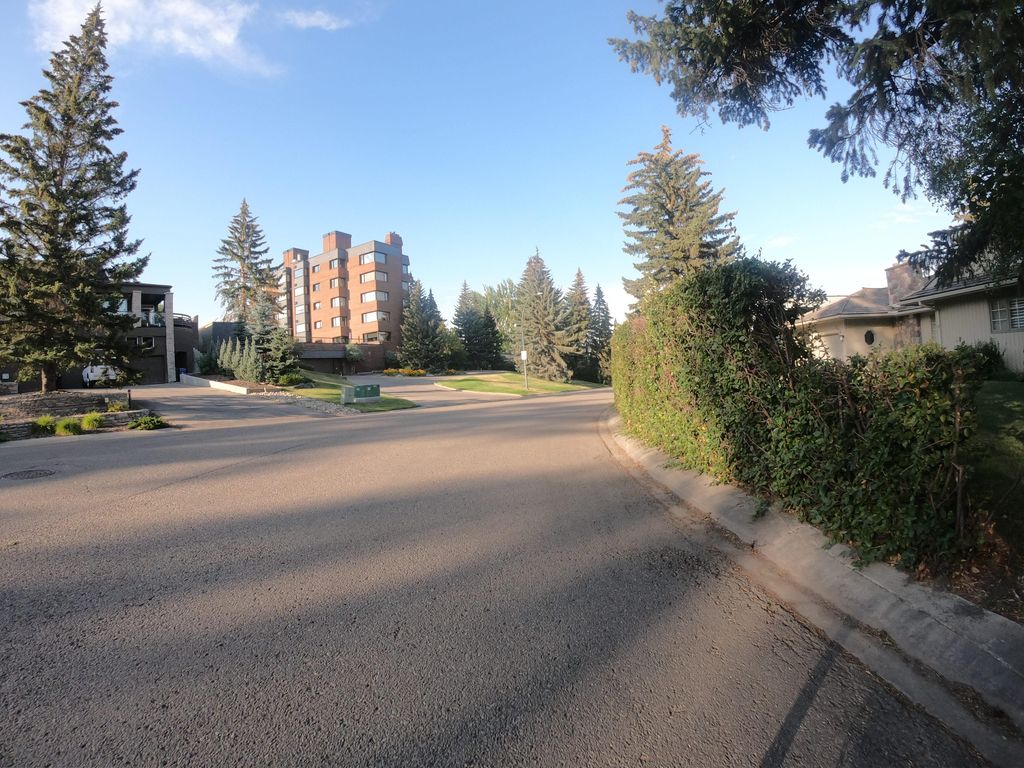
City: calgary